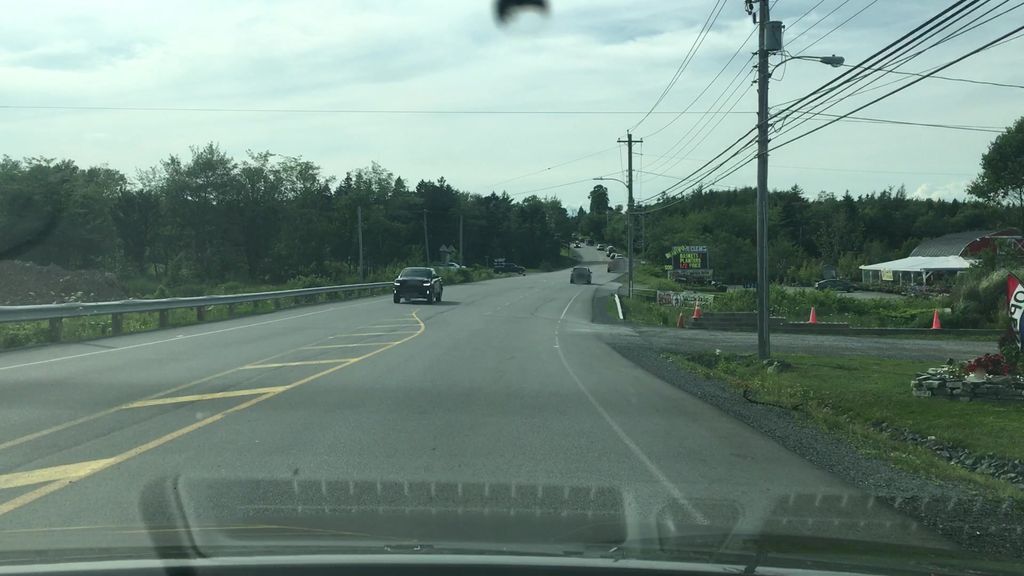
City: halifax